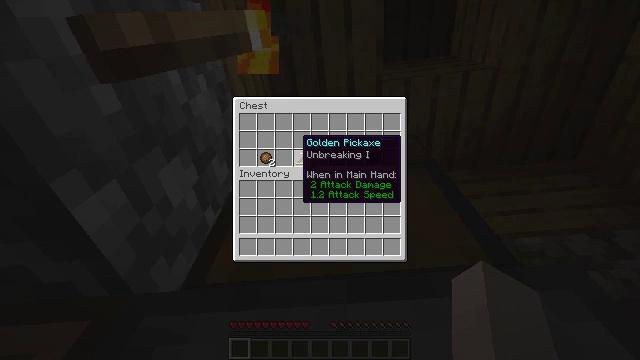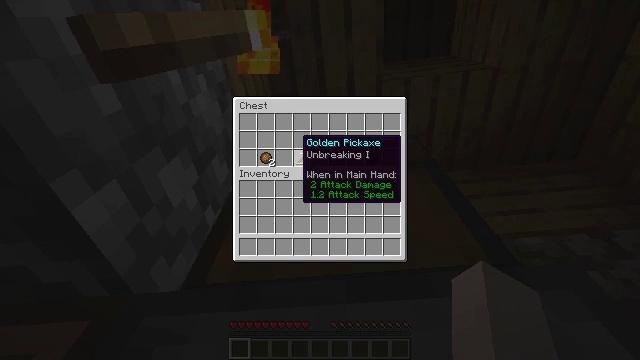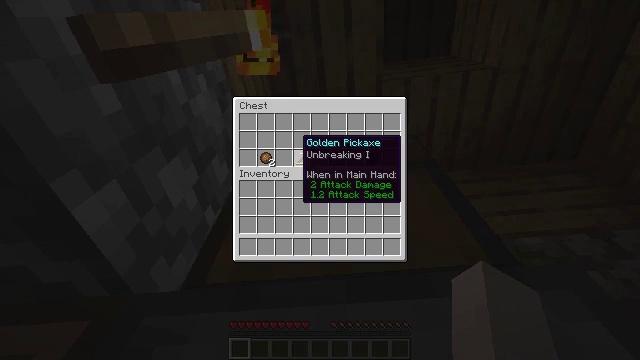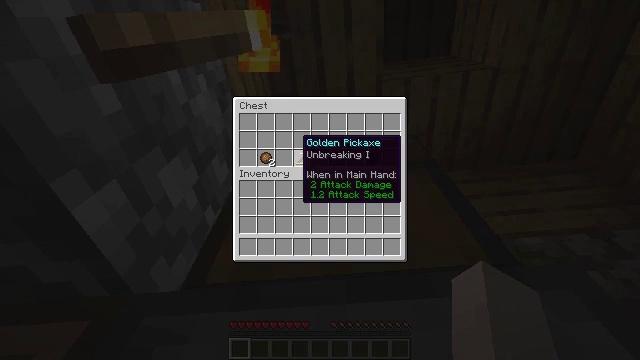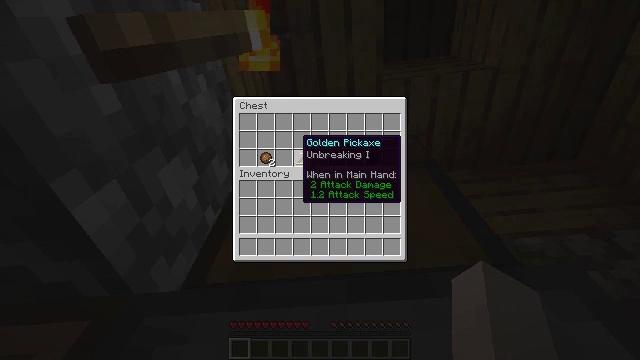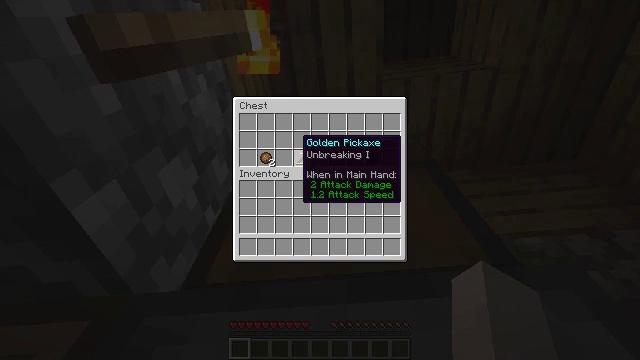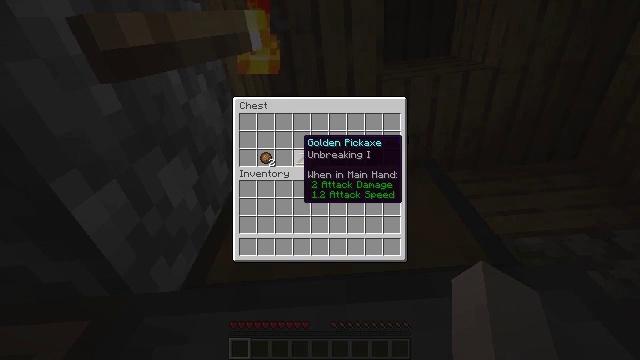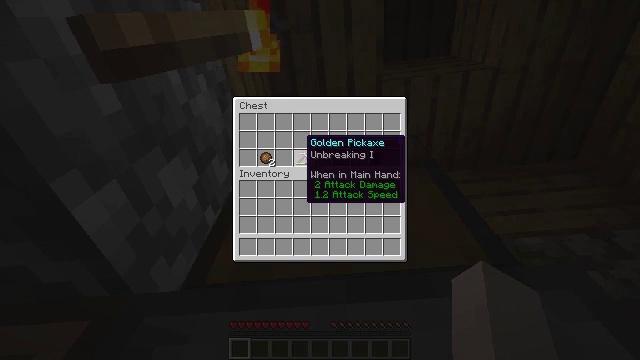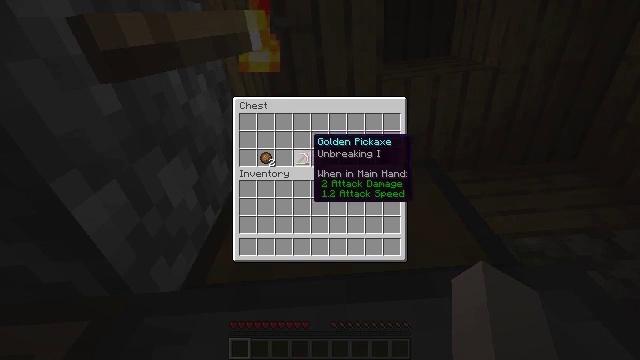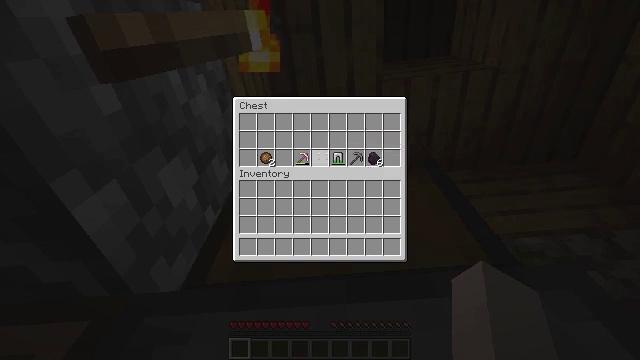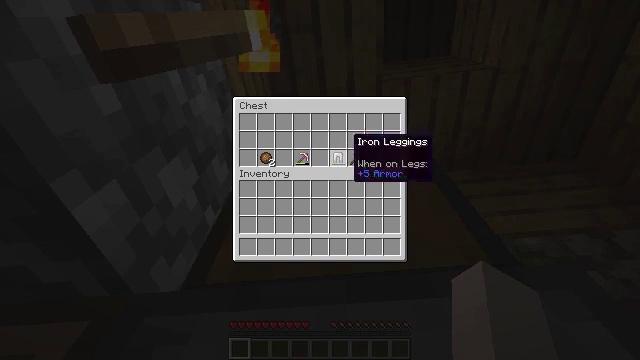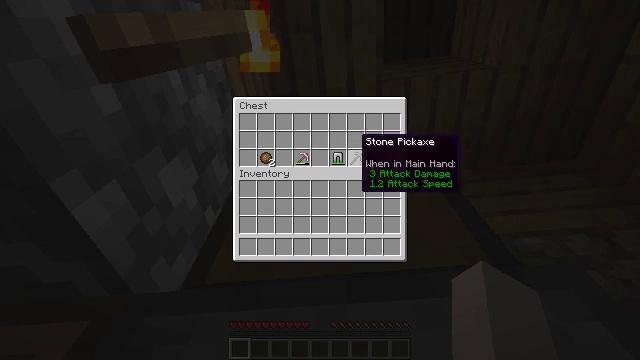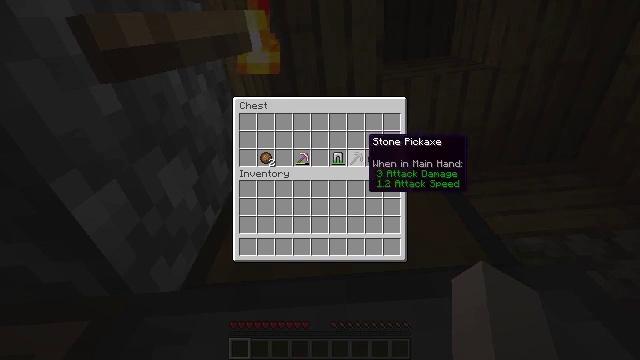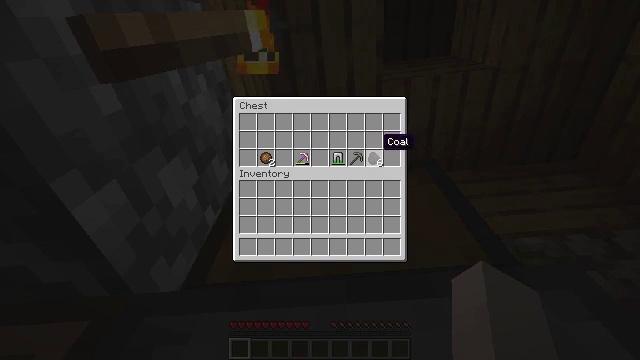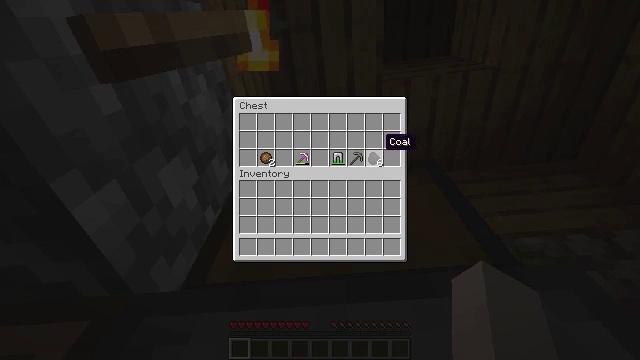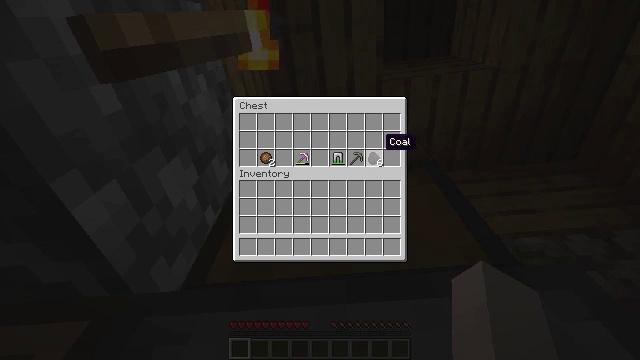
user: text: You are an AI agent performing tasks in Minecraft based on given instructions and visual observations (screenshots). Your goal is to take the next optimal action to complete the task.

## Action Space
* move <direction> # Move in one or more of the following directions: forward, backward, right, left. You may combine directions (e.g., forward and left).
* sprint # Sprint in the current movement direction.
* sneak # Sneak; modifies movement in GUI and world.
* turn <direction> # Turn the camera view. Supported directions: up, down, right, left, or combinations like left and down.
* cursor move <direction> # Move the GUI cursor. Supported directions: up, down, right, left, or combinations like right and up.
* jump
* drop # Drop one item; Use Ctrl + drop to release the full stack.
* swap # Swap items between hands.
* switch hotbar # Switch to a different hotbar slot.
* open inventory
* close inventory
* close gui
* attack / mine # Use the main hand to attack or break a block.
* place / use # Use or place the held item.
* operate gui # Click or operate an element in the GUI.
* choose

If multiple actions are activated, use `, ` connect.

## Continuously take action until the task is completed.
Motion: motion action
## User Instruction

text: Mine cobblestone underground.
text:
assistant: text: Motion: no_op
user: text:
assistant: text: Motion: no_op
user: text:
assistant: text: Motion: no_op
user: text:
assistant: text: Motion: no_op
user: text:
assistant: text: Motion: no_op
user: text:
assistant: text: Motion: no_op
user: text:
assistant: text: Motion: no_op
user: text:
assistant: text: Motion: turn right
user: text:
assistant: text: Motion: turn right
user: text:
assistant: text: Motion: turn right
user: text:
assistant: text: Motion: turn right
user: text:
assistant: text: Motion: turn right
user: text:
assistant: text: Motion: turn right
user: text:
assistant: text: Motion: no_op
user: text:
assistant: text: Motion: no_op
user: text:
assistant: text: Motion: no_op
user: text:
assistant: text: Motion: no_op
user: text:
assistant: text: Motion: no_op
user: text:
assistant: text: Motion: no_op
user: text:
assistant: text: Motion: no_op
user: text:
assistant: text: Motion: no_op
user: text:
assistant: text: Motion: no_op
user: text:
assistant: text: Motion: no_op
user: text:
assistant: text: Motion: no_op
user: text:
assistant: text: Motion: no_op
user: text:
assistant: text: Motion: no_op
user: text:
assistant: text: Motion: turn left
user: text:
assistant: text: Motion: turn left
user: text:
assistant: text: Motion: turn left
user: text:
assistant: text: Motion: no_op